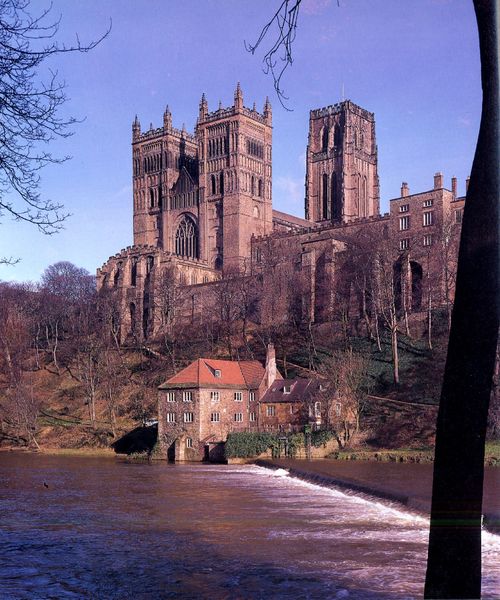
Titel: Durham Cathedral
Standort: Durham (EU - GB)
Schlagwörter: baum, berg, blau, blätter, himmel, wasser, bäume, fluss, grün, landschaft, ufer, äste, braun, fenster, frankreich, gebäude, gras, haus, rot, schloss, architektur, stein, steine, ast, hügel, mühle, stamm, kirche, blatt, england, gotik, anhöhe, schornstein, turm, fassade, hang, sonnenlicht, mauer, herbst, winter, damm, rundbogen, wehr, frühling, tor, zinnen, foto, burg, türme, dom, kathedrale, farbfoto, gotisch, geäst, chor, hügeö, foro, maßwerk, fialen, fiale, wehrhaft, staustufe, rouen, haus#, maauer, schlossburg, laon, zürme, fufer, backsteicn